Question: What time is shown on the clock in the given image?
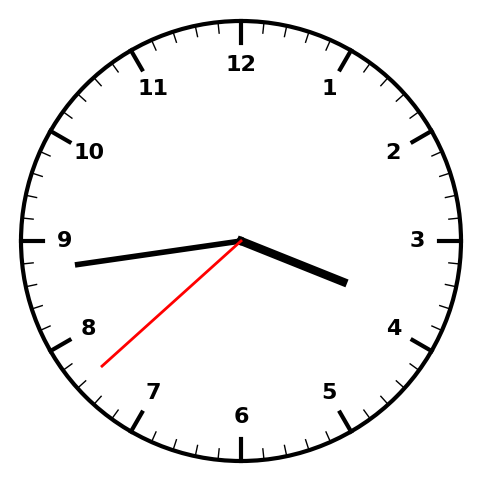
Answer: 03:43:38